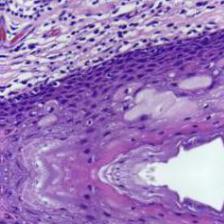
Diagnosis: Normal